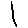
Label: line